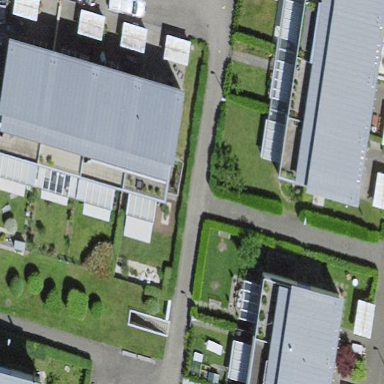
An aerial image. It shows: Building.